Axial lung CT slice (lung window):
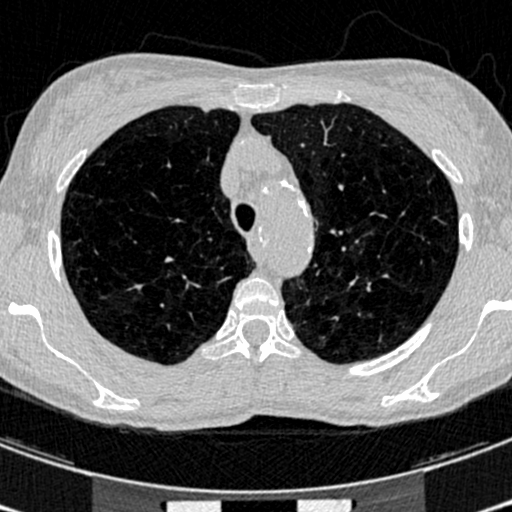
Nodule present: no